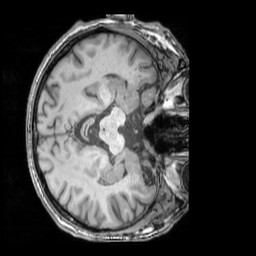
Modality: T1w
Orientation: axial
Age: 62
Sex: male
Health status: ill
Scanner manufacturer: siemens
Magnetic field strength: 3 T
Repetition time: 1.75 s
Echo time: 0.00418 s